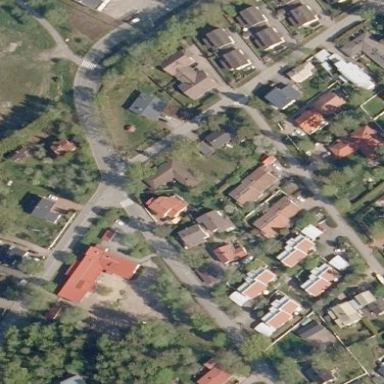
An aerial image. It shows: Kindergarten.